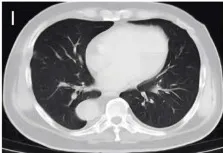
The chest high-resolution computed tomography and pathology of bronchoscopy biopsy. (G-I) The chest high-resolution computed tomography at 2-month follow-up showed complete resolution of previous lung lesions (Red arrows).
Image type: radiology (ct)